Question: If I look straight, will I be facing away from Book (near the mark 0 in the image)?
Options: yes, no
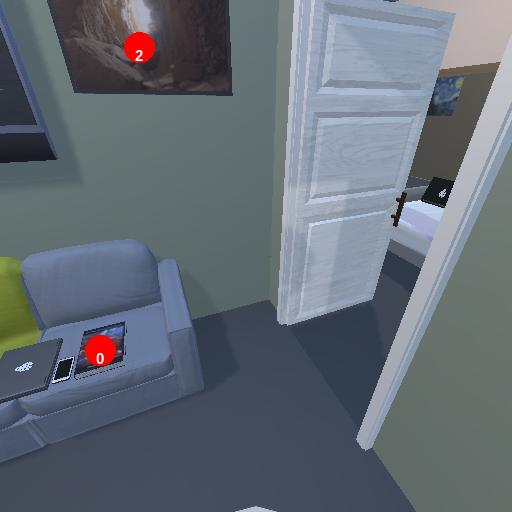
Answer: yes